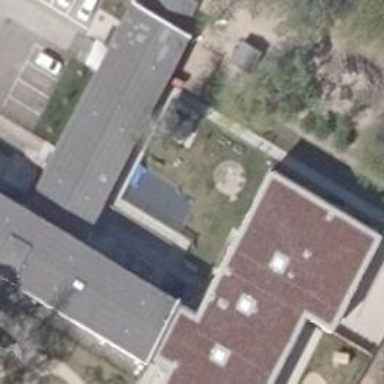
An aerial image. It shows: Community center building.